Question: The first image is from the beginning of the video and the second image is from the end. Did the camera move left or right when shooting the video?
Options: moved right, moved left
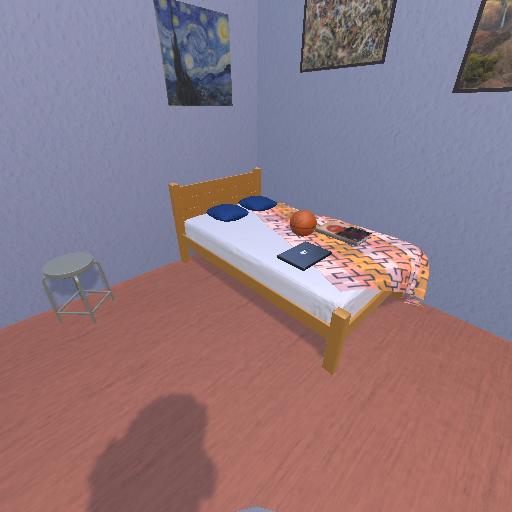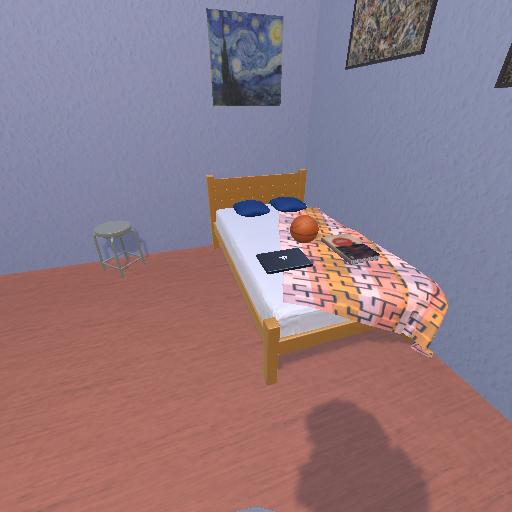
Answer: moved right